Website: lowes
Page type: store-pickup
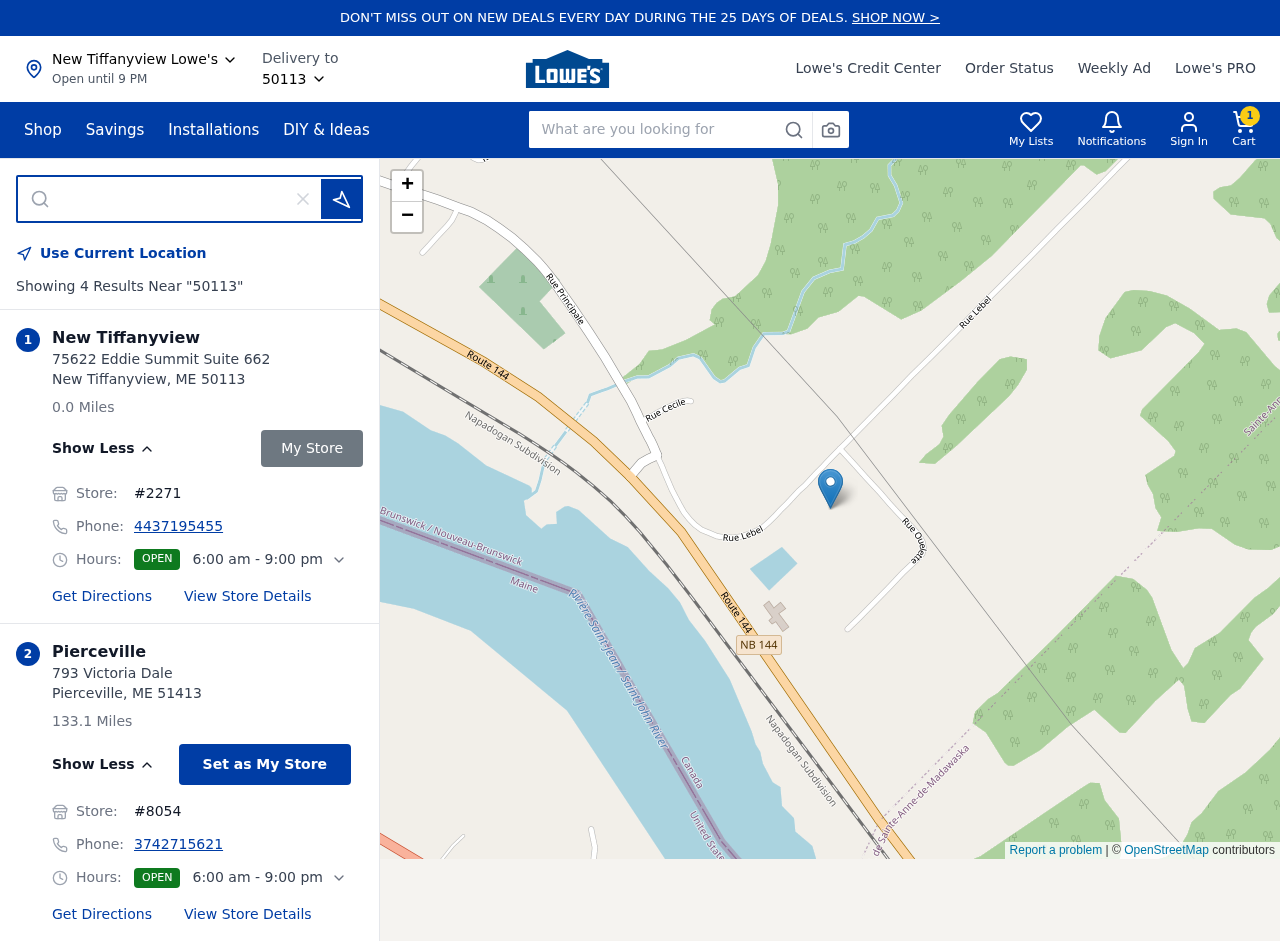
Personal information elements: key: PII_CITY
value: New Tiffanyview
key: PII_CITY2
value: Pierceville
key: PII_LOCATION1_STREET
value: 75622 Eddie Summit Suite 662
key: PII_LOCATION2_POSTCODE
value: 51413
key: PII_LOCATION2_STREET
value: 793 Victoria Dale
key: PII_PHONE
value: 4437195455
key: PII_PHONE_ALT
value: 3742715621
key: PII_POSTCODE
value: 50113
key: PII_STATE_ABBR
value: ME
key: PII_POSTCODE3
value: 50113
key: PII_POSTCODE_FULL
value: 50113
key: PII_POSTCODE_NUMERIC
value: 50113
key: PII_STATE_ABBR2
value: ME
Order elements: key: ORDER_NUM_ITEMS
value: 1
Search elements: key: HEADER_SEARCH
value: What are you looking for
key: SEARCH_STORE_LOCATION
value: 50113